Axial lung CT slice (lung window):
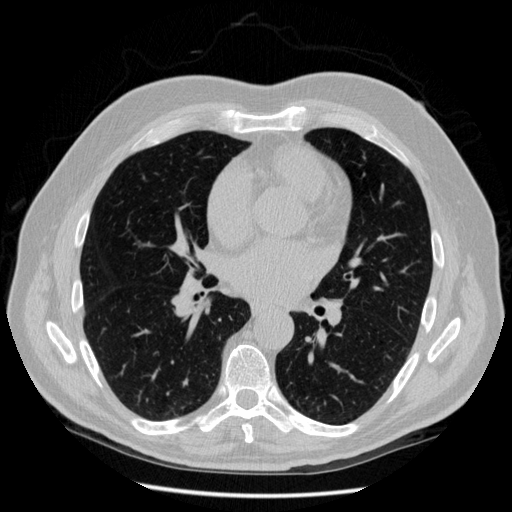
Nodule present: no